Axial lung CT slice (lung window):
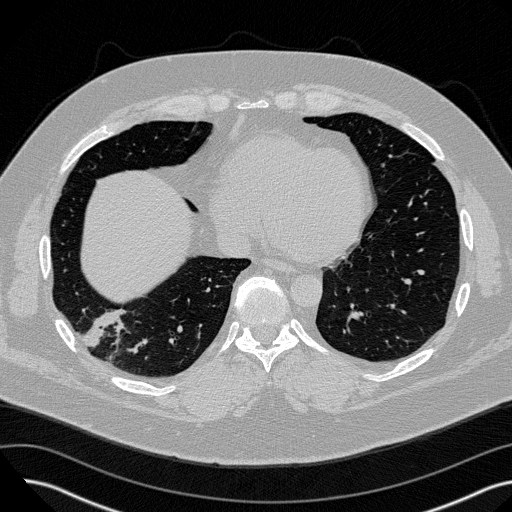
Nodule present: no